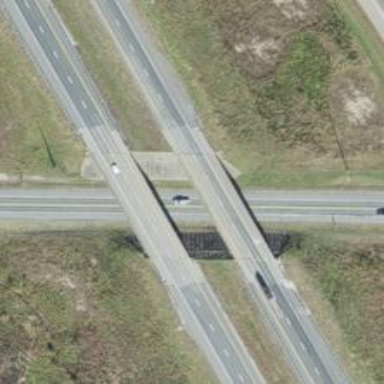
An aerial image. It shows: Beam bridge on motorway.